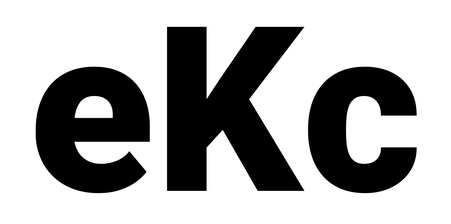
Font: Roboto_Black